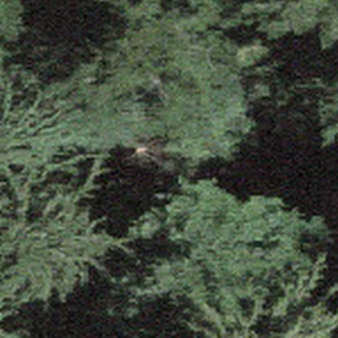
Label: other